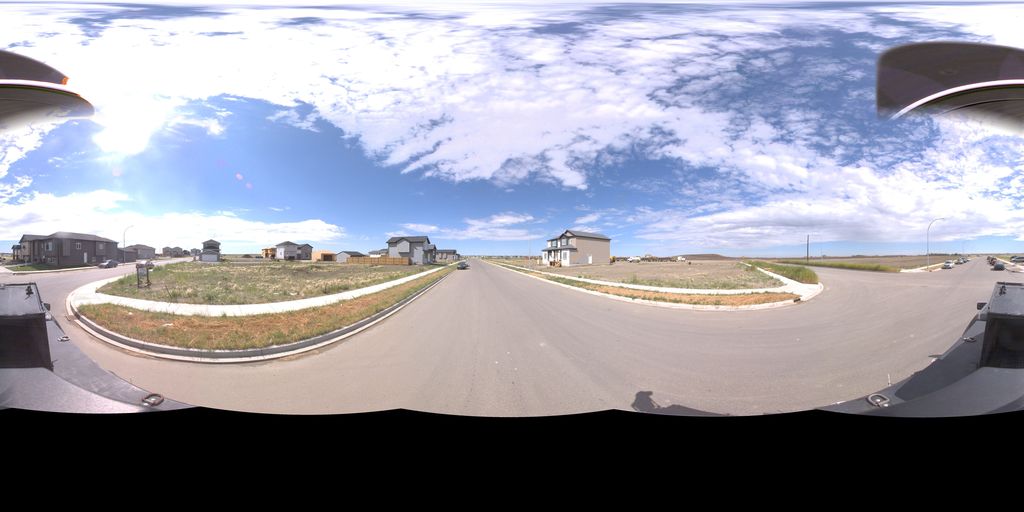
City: saskatoon